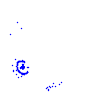
Particle: kaon